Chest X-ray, PA view. Patient: 27 years old, sex F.
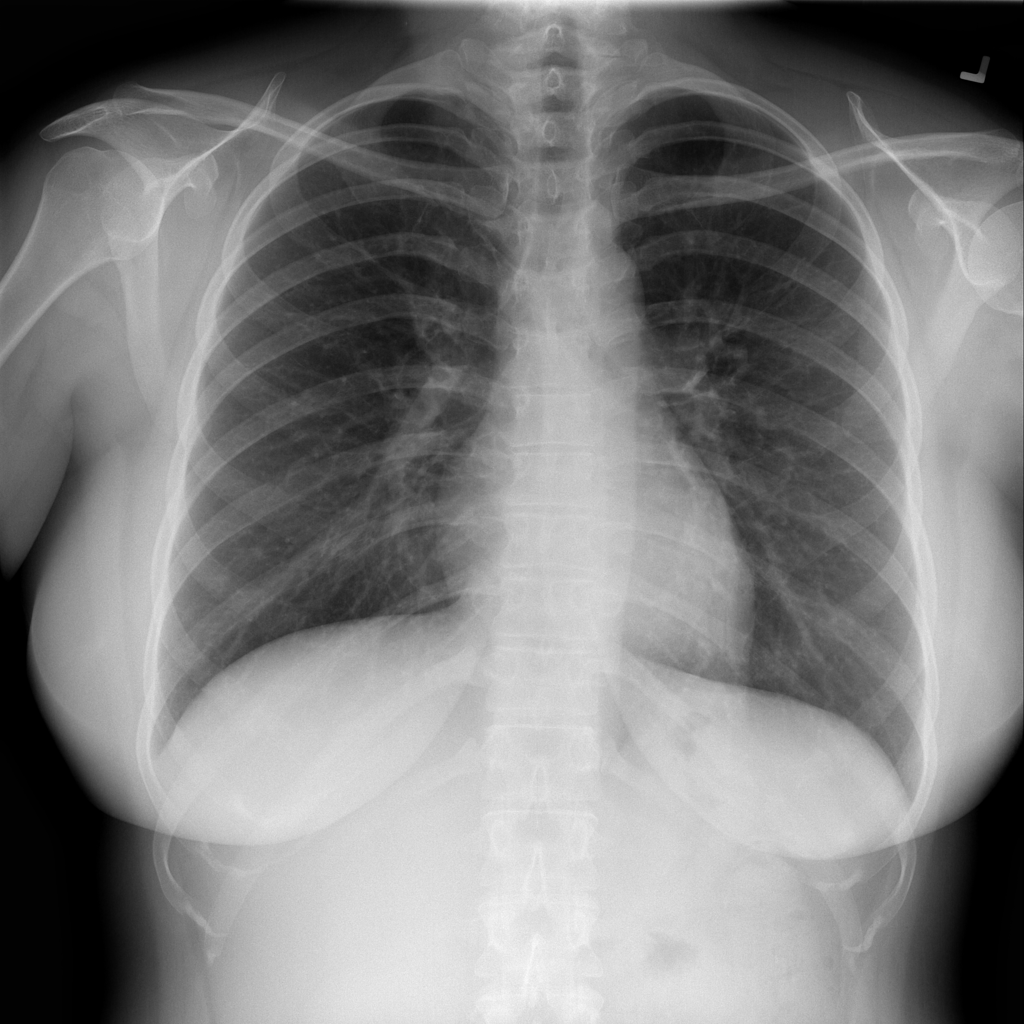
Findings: No Finding